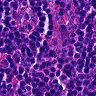
Metastatic tissue present: no